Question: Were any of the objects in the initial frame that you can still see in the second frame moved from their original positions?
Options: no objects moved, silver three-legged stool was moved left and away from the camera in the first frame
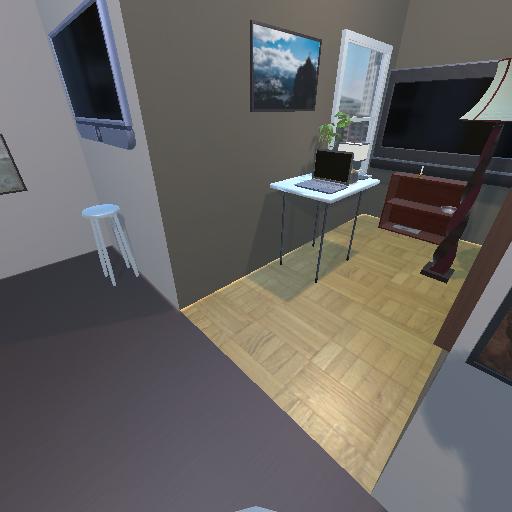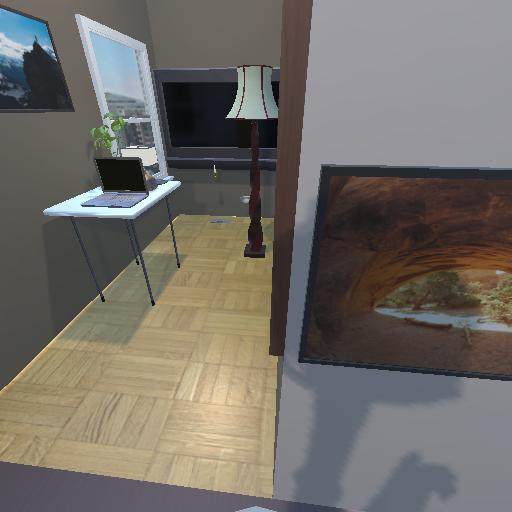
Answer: no objects moved